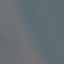
Land use / land cover class: SeaLake